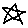
Label: star